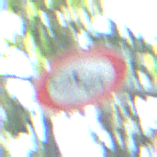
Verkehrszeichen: VerbotMofas
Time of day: Midday
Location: Outdoor (Nature)
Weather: Clear
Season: NotSpecified
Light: Natural